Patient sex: M
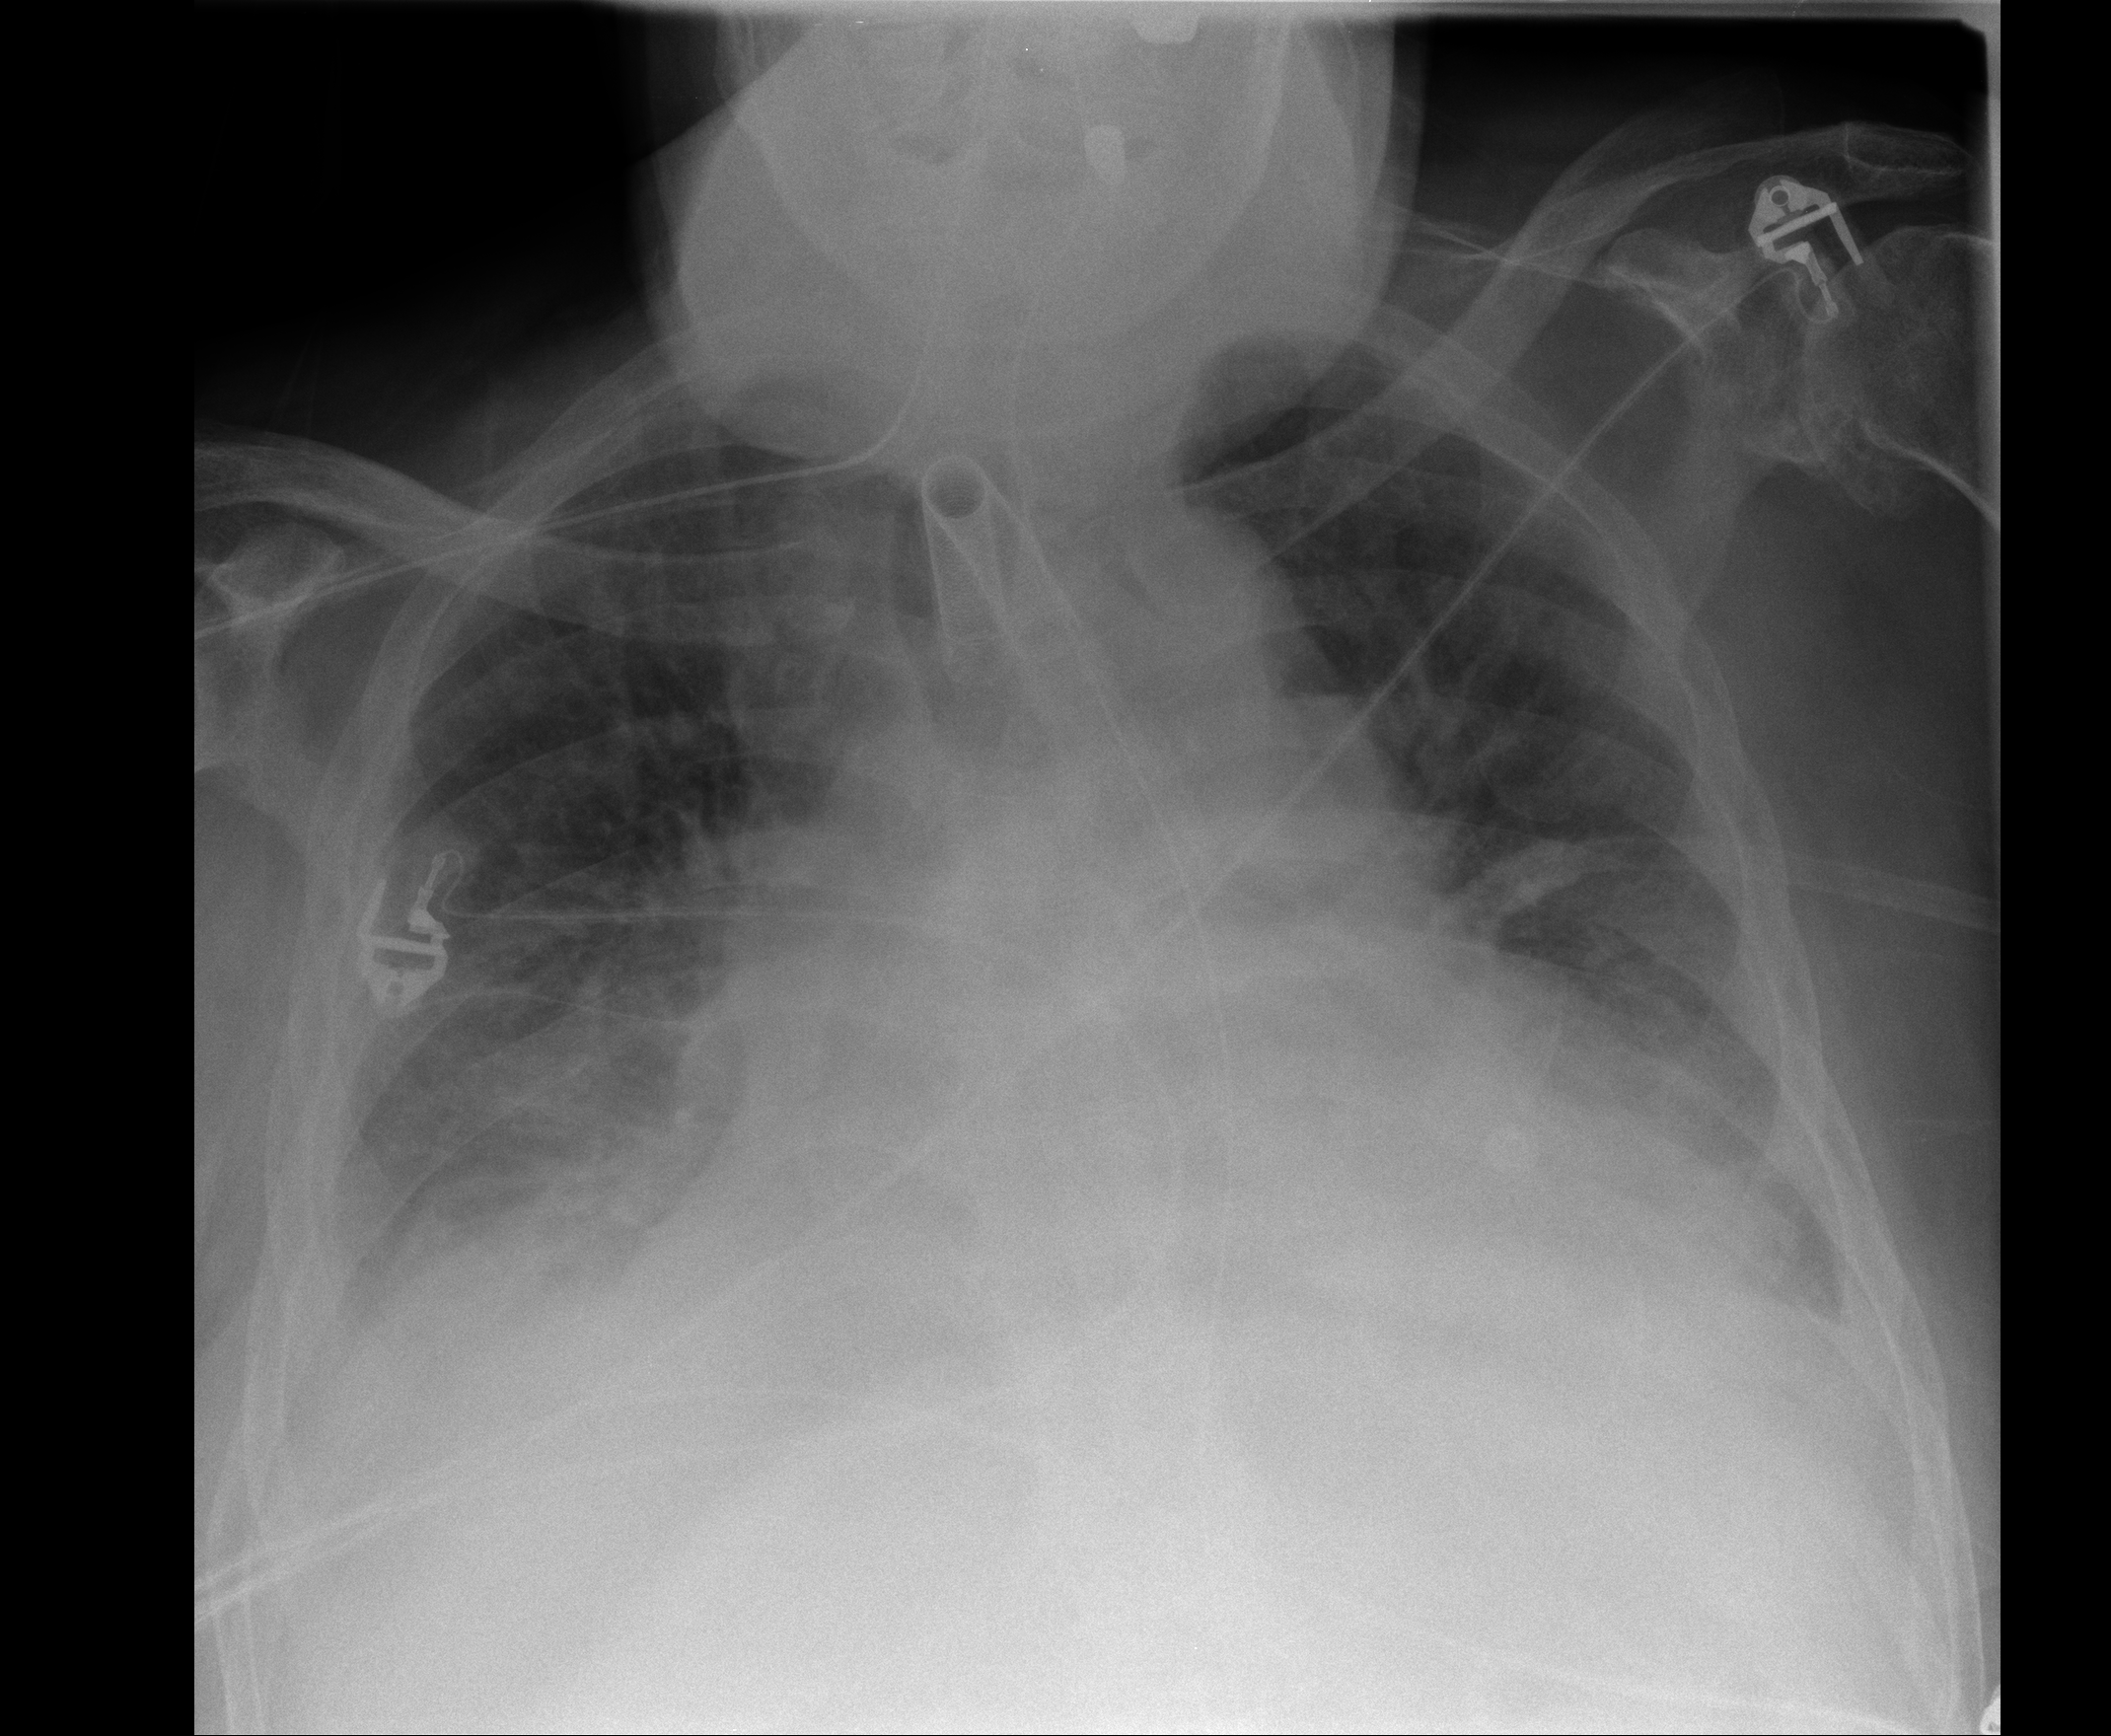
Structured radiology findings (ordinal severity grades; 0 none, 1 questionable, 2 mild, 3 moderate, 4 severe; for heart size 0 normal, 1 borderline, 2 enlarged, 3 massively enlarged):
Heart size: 2
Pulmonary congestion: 2
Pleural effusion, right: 2
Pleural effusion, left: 2
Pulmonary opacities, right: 2
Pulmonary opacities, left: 2
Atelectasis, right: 1
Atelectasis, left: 2